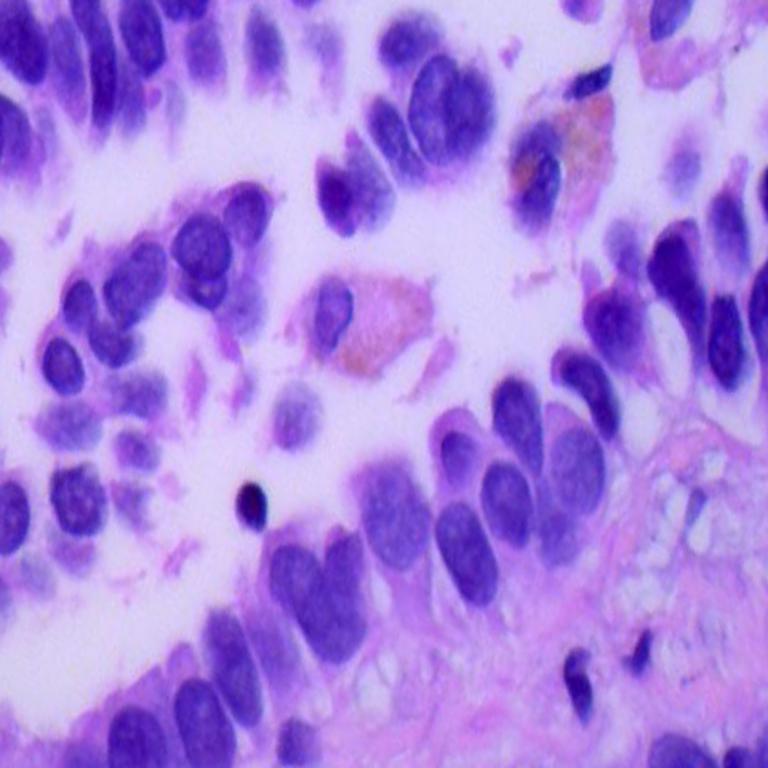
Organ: lung
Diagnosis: adenocarcinomas